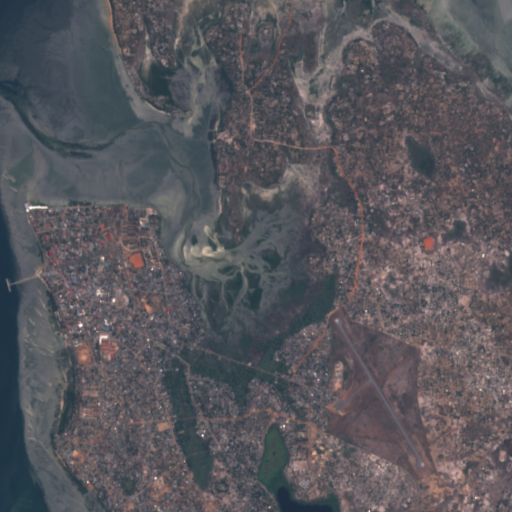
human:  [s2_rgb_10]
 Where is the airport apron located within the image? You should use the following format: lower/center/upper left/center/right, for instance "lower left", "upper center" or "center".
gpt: The airport apron is located in the lower right of the image.
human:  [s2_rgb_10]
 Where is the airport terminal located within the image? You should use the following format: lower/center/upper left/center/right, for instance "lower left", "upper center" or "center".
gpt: The airport terminal is located in the lower center of the image.
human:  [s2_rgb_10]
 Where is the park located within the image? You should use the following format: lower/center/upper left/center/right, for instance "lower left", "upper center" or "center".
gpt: The park is located in the lower left of the image.
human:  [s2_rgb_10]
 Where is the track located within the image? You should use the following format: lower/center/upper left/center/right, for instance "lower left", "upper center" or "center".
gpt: The track is located in the lower left of the image.
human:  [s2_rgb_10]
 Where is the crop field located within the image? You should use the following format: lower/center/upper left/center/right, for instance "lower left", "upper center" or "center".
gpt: There is no crop field in the image.